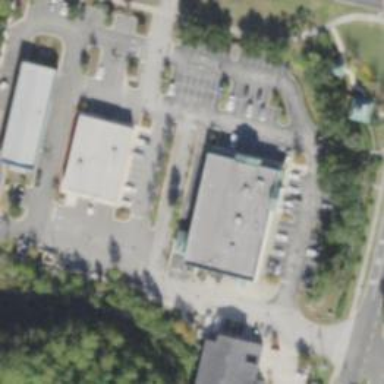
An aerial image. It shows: Pharmacy providing healthcare services.